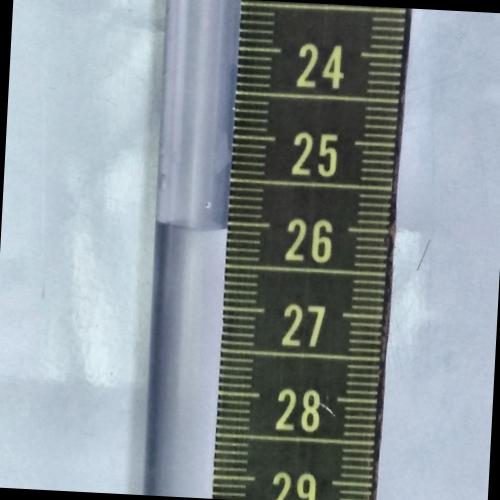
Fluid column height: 26.1 cm